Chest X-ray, AP view. Patient: 40 years old, sex M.
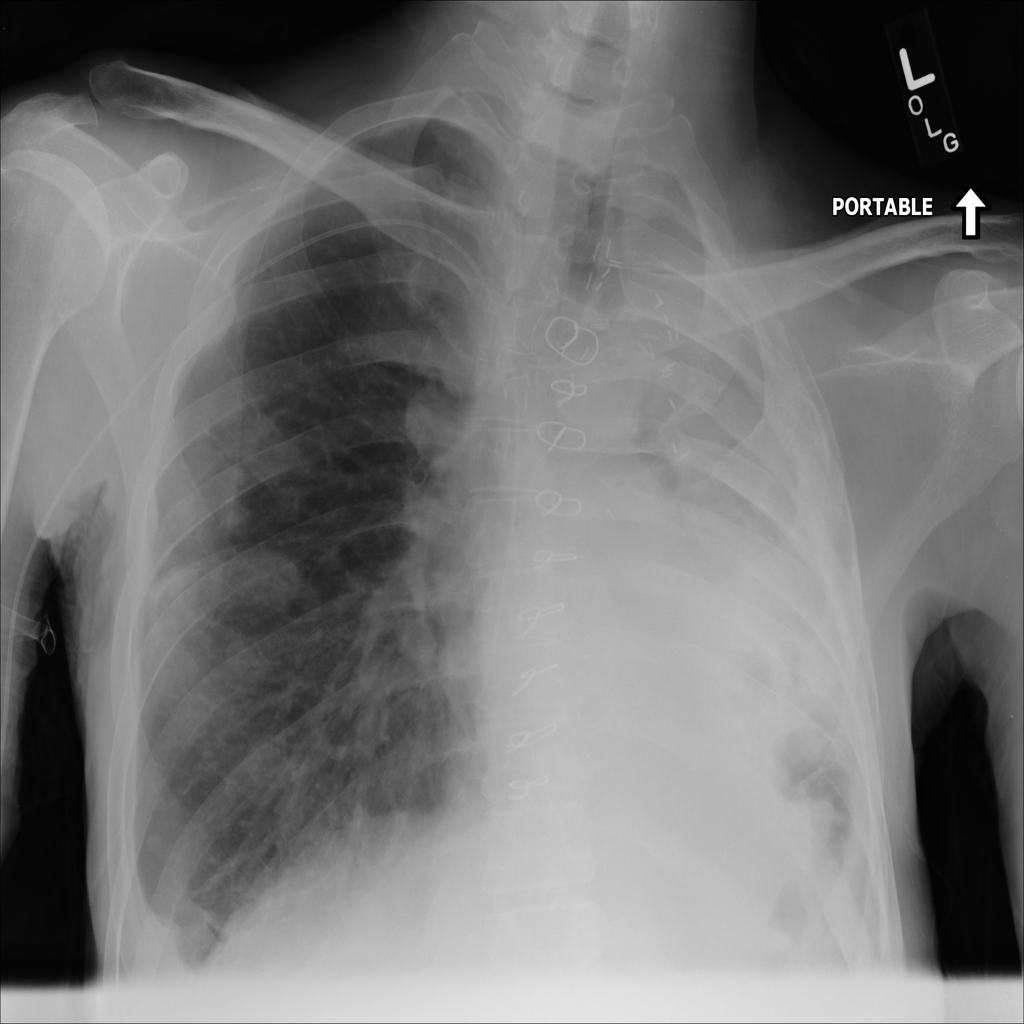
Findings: Effusion, Nodule